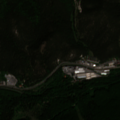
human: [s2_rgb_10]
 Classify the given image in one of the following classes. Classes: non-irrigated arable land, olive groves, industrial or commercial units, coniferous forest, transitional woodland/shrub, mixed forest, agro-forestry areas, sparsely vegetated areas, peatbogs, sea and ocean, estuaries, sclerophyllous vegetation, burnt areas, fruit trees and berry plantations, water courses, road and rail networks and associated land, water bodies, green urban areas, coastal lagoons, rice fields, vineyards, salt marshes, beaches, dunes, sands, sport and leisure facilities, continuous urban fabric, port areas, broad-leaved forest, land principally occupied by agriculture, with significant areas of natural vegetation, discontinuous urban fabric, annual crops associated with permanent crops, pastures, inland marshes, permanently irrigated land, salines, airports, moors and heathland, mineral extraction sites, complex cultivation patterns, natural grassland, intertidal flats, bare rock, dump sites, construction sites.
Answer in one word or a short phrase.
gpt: discontinuous urban fabric, broad-leaved forest, coniferous forest, mixed forest